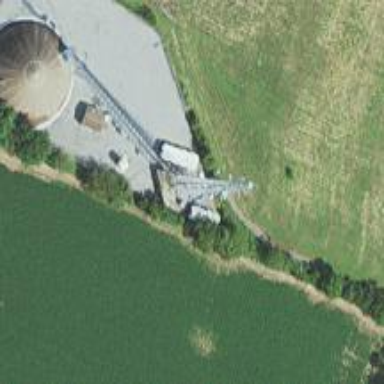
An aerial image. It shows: Mast tower used for communication.